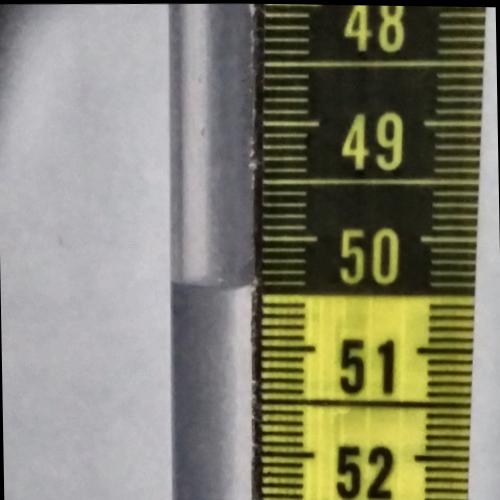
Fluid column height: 50.4 cm